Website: bh-photo
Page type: customer-info-address
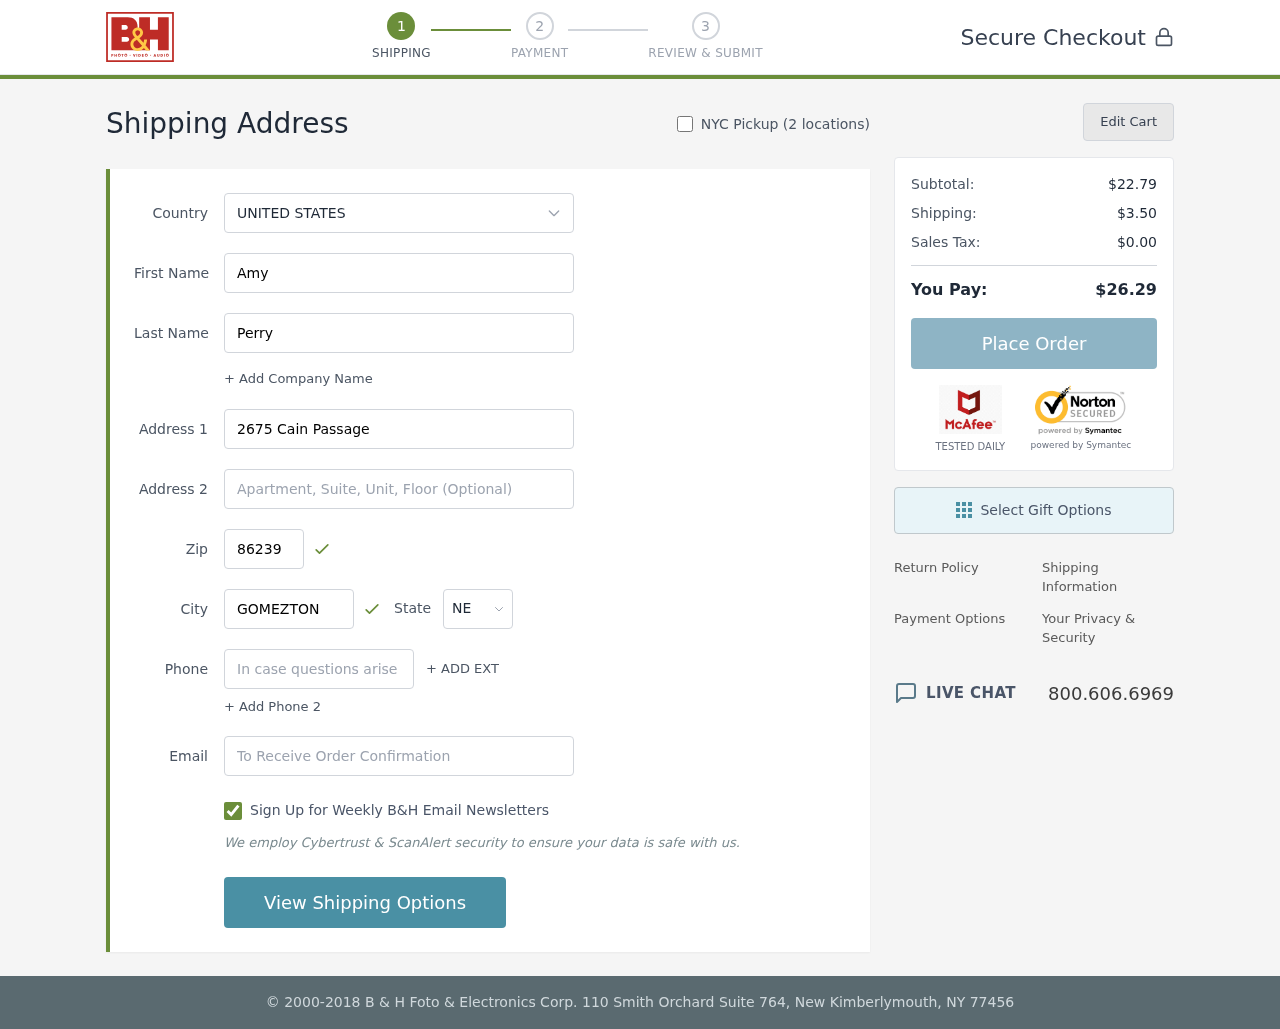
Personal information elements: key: PII_CITY
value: Gomezton
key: PII_COUNTRY
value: United States
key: PII_EMAIL
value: aperry@hotmail.com
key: PII_FIRSTNAME
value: Amy
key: PII_LASTNAME
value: Perry
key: PII_PHONE
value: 6718053827
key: PII_POSTCODE
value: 86239
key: PII_STATE_ABBR
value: NE
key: PII_STREET
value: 2675 Cain Passage
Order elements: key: ORDER_SUBTOTAL
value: $22.79
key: ORDER_SHIPPING_COST
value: $3.50
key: ORDER_TAX
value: $0.00
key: ORDER_TOTAL
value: $26.29